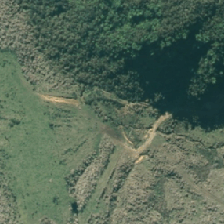
Land cover: low_producing_grassland